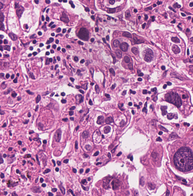
Tumor epithelial tissue: yes
Tumor-associated stroma tissue: yes
Normal tissue: no